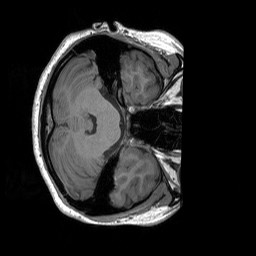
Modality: T1w
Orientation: axial
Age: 21
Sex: female
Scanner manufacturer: siemens
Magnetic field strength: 3 T
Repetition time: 1.9 s
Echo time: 0.00243 s